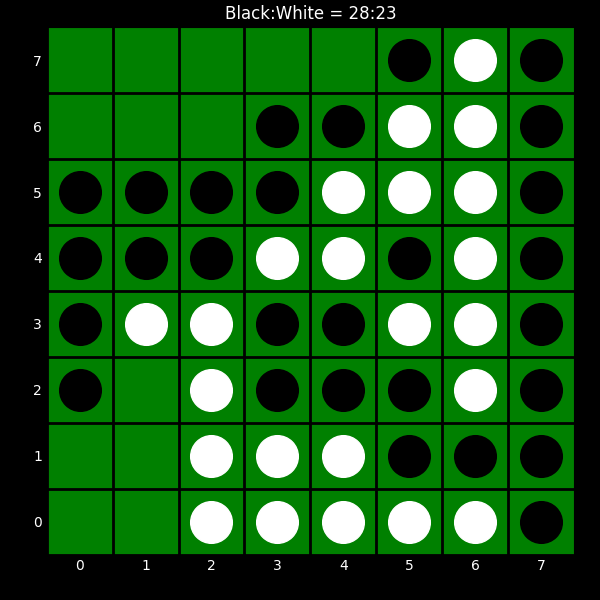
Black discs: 28
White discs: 23